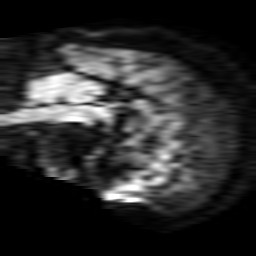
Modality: TRACE
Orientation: sagittal
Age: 53
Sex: male
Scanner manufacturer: philips
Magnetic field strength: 1.5 T
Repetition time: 4.985 s
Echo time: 0.07744 s